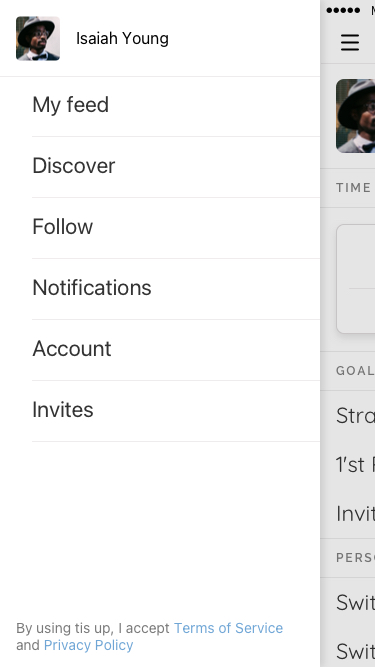
Text in this UI design:
By using tis up, I accept Terms of Service and Privacy Policy
Isaiah Young